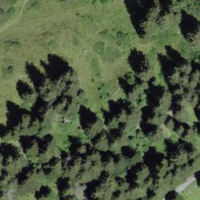
EUNIS habitat code: 43
Species observed at this site:
Silene nutans